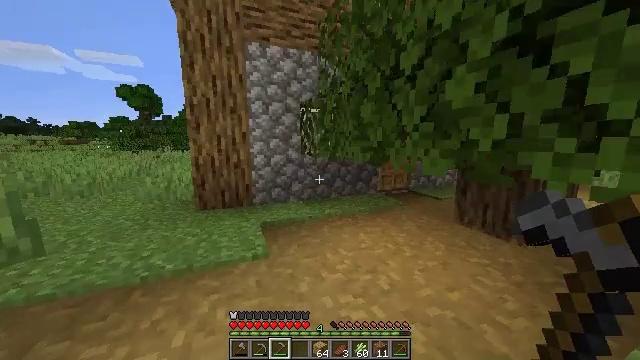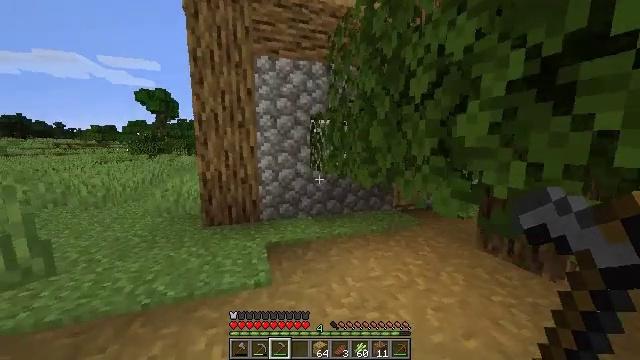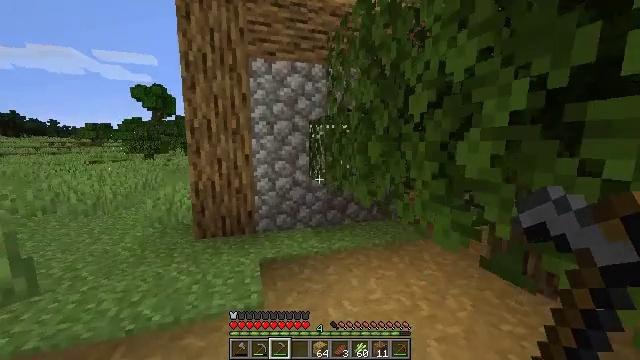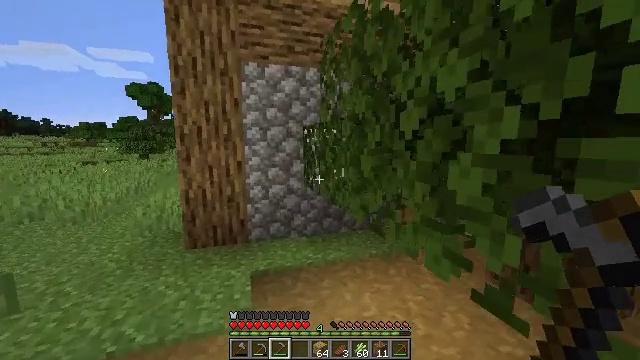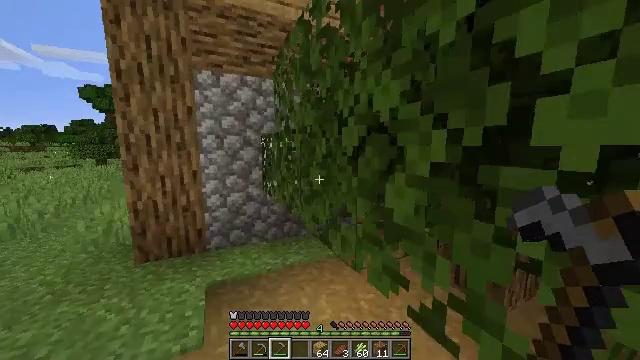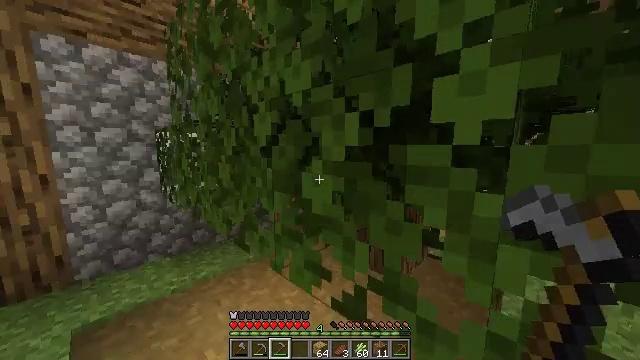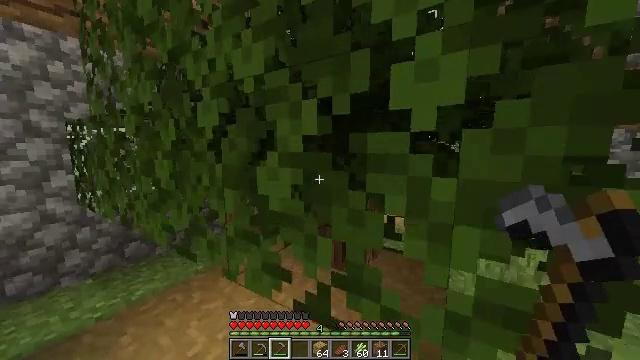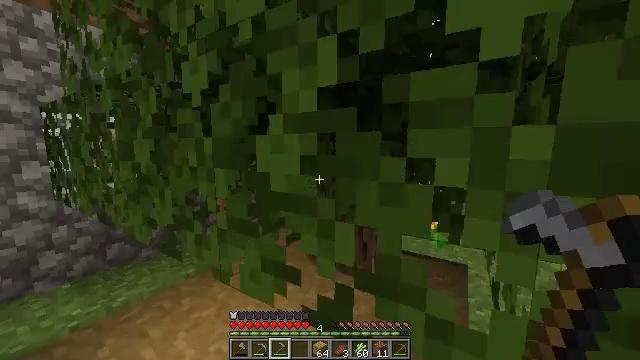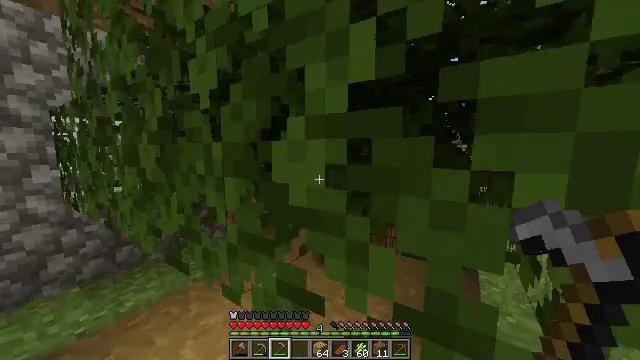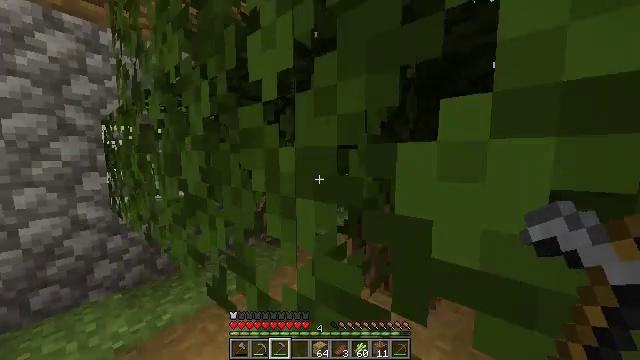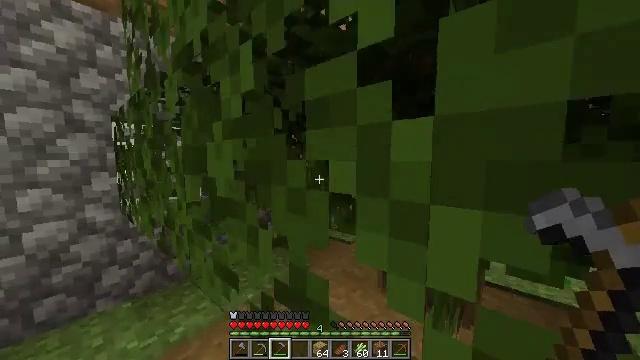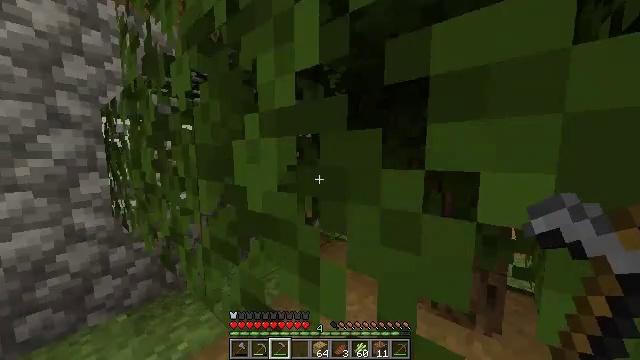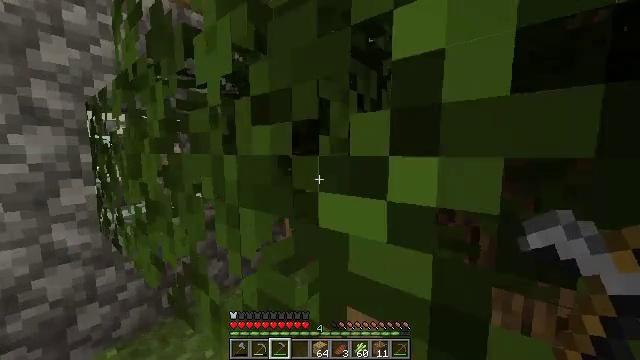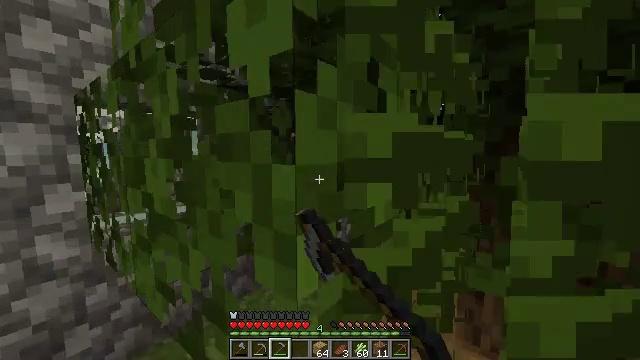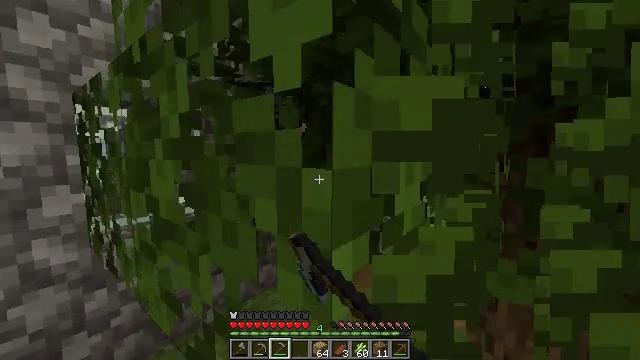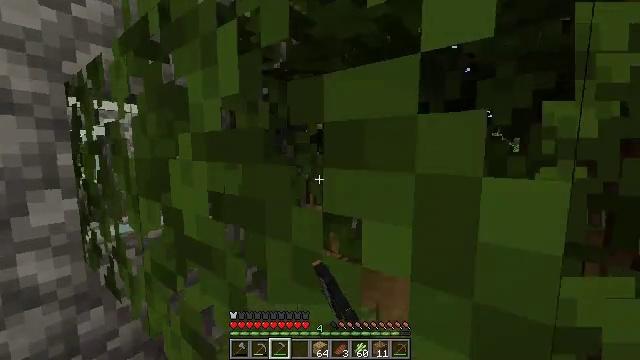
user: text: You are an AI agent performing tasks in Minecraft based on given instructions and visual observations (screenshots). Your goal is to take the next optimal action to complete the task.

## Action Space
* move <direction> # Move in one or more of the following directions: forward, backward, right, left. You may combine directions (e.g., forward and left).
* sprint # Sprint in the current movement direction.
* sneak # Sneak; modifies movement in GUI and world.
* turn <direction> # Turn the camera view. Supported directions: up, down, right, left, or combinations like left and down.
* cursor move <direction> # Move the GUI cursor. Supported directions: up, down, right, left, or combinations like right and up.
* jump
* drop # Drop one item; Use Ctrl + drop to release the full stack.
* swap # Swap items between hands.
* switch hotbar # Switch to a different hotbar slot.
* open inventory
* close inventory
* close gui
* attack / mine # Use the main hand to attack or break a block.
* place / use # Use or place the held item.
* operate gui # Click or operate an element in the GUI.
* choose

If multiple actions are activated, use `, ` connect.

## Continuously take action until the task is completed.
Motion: motion action
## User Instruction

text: Collect some oak leaves.
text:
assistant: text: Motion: move forward, sprint, turn left and up, jump
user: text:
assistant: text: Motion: move forward, sprint, turn left, jump
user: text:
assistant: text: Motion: move forward, sprint, jump
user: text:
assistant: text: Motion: move forward and move left, sprint, turn right, jump
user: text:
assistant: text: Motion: move forward and move left, sprint, turn right, jump
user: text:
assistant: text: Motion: move forward and move left, sprint, turn right
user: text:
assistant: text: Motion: move forward and move left, sprint
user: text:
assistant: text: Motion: move forward and move left, sprint
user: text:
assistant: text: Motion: move forward and move left, sprint, turn left and up
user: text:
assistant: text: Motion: move forward and move left, sprint, turn left
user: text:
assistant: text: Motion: move forward and move left, sprint, turn right
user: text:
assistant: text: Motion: move forward and move left, sprint, attack / mine
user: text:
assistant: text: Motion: move forward and move left, sprint, attack / mine
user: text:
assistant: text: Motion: move forward and move left, sprint, attack / mine
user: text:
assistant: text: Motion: move forward, attack / mine
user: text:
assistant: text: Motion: turn right, attack / mine
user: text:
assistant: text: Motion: turn right, attack / mine
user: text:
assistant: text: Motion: attack / mine
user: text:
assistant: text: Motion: attack / mine
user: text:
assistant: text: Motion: attack / mine
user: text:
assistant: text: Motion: attack / mine
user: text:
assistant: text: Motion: attack / mine
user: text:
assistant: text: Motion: turn right, attack / mine
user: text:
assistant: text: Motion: turn right, attack / mine
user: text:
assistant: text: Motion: attack / mine
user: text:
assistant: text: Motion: attack / mine
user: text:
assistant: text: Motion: attack / mine
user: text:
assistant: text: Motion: move forward, attack / mine
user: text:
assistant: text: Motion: move forward, attack / mine
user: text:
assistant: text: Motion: move forward, turn right, attack / mine